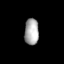
Tissue: lung
Cell type: Endothelial cells
Senescence score: 0.7187
Nuclear area (px): 370
Mean DAPI intensity: 169.659